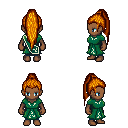
a pixel art fantasy rpg character, female body template, human, dark skin, sash dress, magenta pants, dark blonde extra-long topknot hairstyle, four views (front, back, left, right), 2x2 character sprite sheet, small pixel art, hard edges, no anti-aliasing